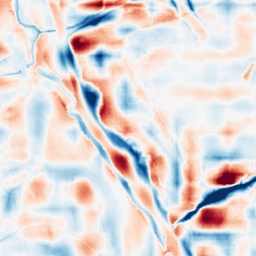
Category: wavelet
Decomposition family: wavelet_reverse_biorthogonal
Decomposition parameters: wavelet: rbio5.5
level: 5
Upsampling method: bicubic
Upsampling parameters: scale: 2
Upsampling scale: 2